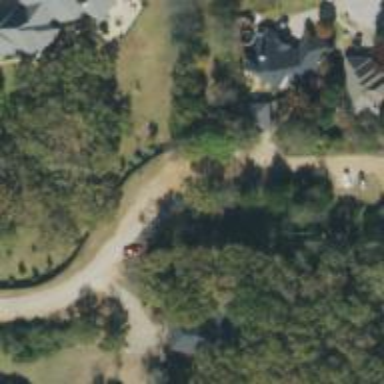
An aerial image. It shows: Outdoor residential road.